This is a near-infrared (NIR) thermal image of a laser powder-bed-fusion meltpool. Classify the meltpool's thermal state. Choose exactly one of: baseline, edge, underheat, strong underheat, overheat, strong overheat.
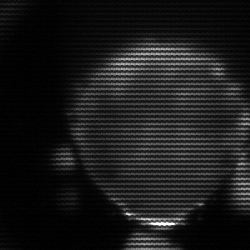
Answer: edge